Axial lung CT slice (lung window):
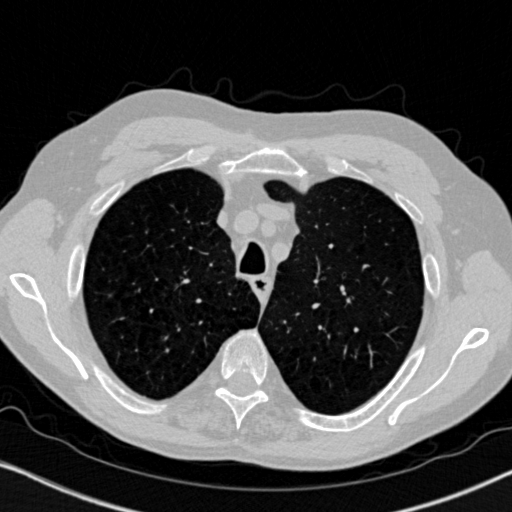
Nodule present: no